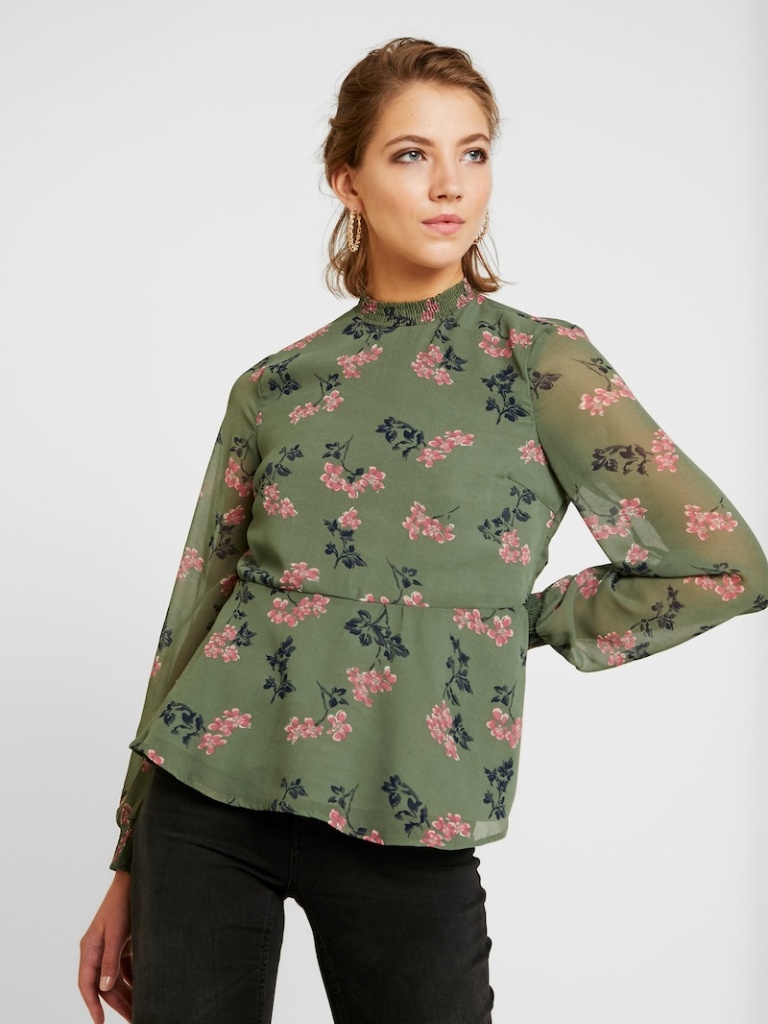
chiffon relaxed a long-sleeved with the sleeves down hip length Untucked high blouse